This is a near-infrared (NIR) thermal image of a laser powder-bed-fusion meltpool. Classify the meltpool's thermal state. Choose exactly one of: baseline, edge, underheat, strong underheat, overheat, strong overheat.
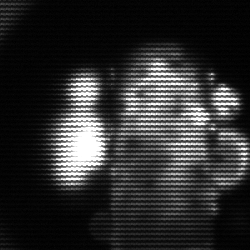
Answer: strong underheat